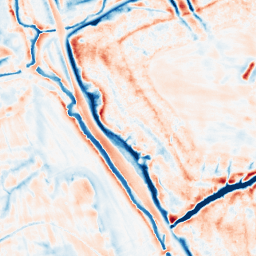
Category: edge_preserving
Decomposition family: bilateral
Decomposition parameters: d: 21
sigma_color: 50
sigma_space: 50
Upsampling method: cubic_mitchell
Upsampling parameters: scale: 4
Upsampling scale: 4